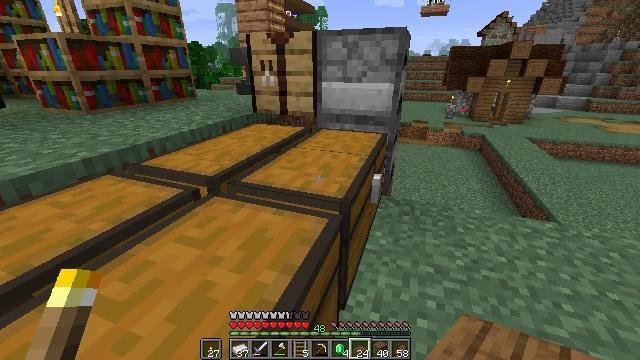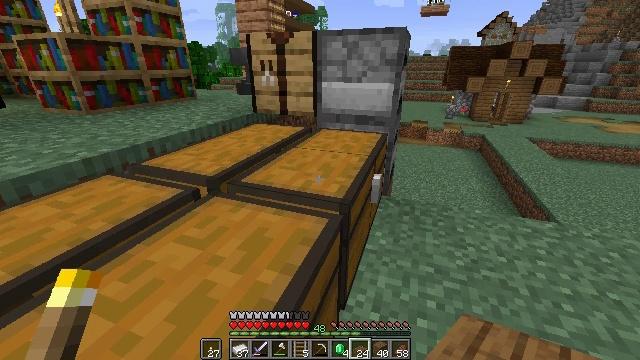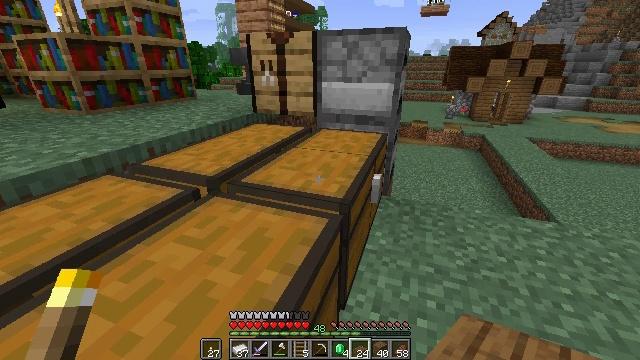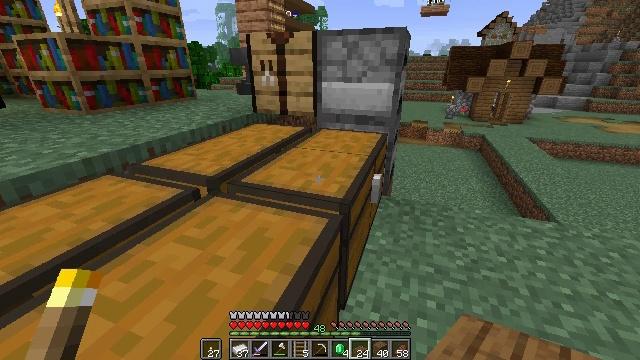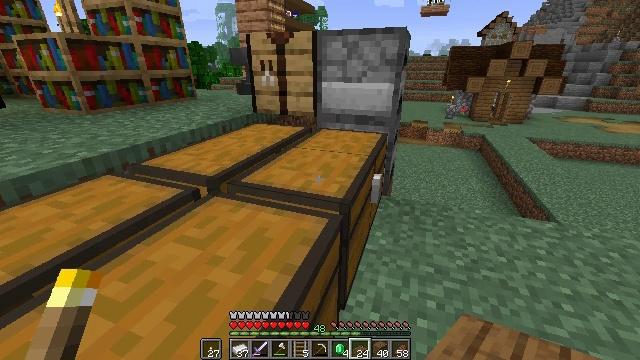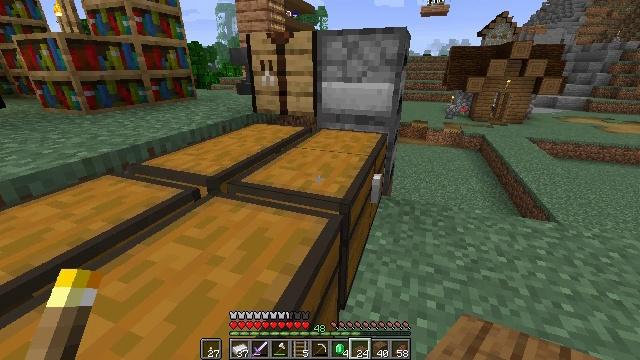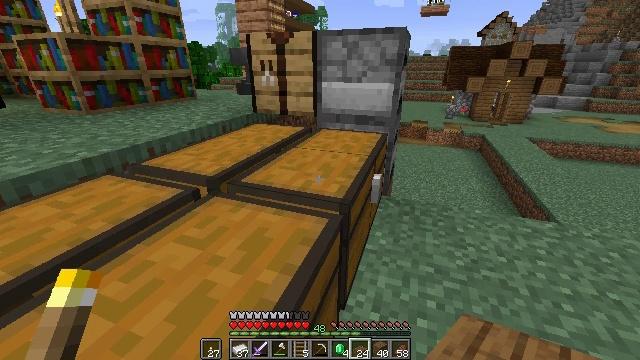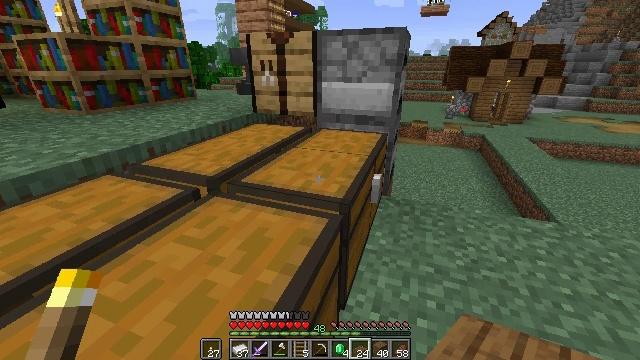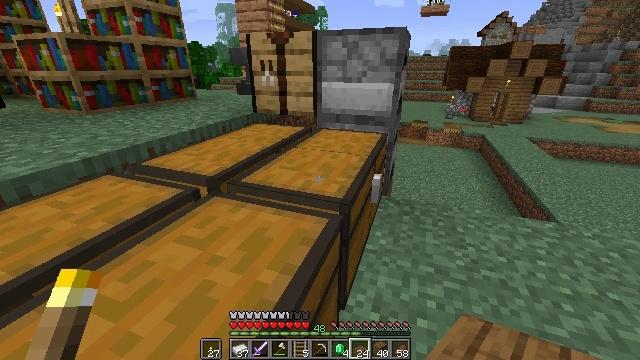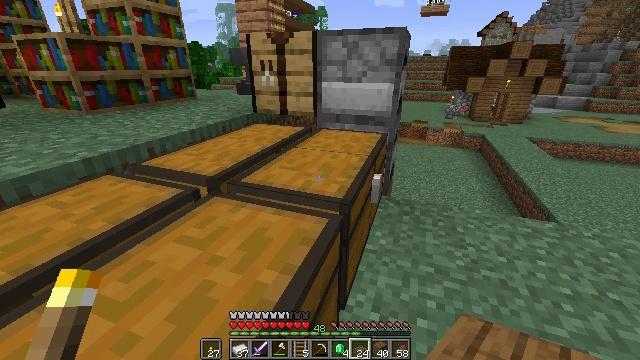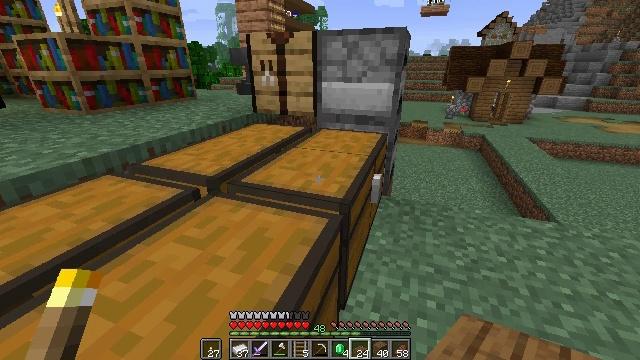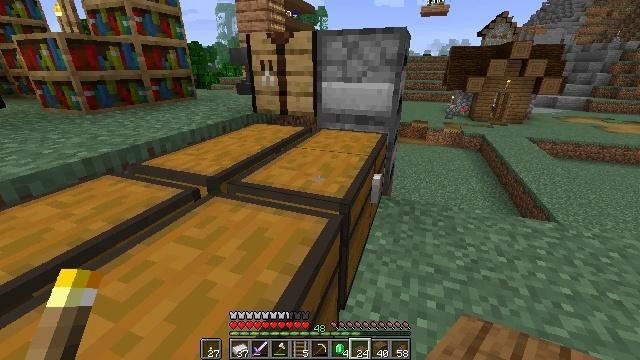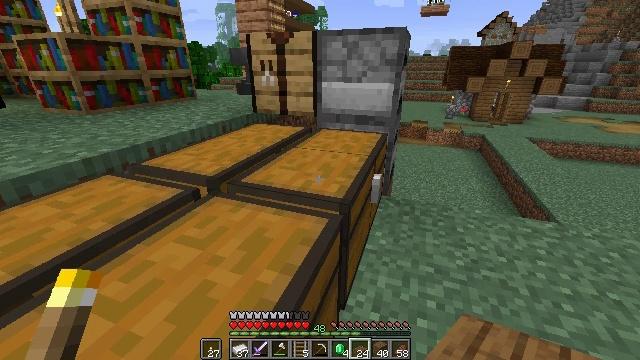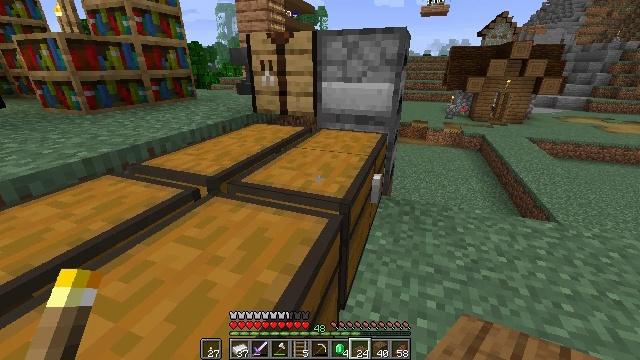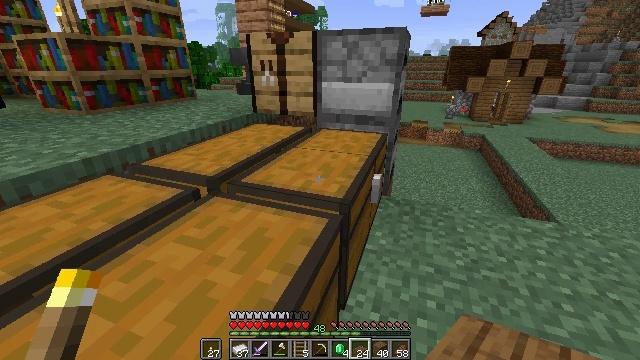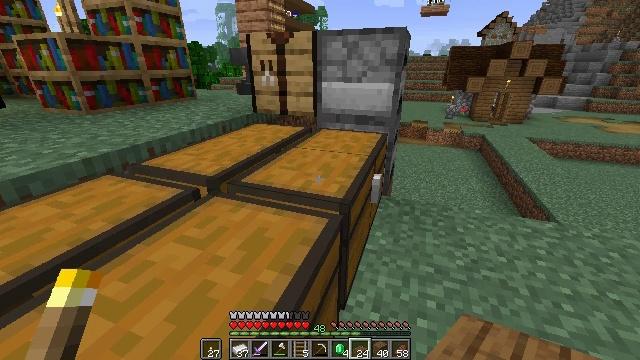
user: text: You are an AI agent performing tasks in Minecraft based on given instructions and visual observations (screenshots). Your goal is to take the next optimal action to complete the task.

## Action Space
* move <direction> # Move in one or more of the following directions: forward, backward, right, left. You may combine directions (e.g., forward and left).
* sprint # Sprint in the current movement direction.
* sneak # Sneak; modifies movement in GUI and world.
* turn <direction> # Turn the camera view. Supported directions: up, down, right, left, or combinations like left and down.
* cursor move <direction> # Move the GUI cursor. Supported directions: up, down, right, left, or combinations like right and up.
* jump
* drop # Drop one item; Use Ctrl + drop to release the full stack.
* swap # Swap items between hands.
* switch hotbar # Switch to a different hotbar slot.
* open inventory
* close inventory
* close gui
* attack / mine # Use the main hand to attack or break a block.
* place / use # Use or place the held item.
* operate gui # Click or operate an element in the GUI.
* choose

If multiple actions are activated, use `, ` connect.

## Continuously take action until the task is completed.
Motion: motion action
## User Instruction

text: Drop a spruce slab.
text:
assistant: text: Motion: no_op
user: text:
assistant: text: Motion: no_op
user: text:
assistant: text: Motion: no_op
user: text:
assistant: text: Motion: no_op
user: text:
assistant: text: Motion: no_op
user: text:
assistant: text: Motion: no_op
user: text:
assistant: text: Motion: no_op
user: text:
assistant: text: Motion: no_op
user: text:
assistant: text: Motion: no_op
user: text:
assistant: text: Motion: no_op
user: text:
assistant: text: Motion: no_op
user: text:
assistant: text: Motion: no_op
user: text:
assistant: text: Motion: no_op
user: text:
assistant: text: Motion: no_op
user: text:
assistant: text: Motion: no_op
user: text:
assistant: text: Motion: no_op
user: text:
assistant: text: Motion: no_op
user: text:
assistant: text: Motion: no_op
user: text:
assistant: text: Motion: no_op
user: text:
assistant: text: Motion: no_op
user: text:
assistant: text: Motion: no_op
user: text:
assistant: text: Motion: no_op
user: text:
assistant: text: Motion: no_op
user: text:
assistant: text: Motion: no_op
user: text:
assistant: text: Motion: no_op
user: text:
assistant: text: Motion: no_op
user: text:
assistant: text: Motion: no_op
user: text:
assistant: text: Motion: no_op
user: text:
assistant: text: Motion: no_op
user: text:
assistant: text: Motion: no_op